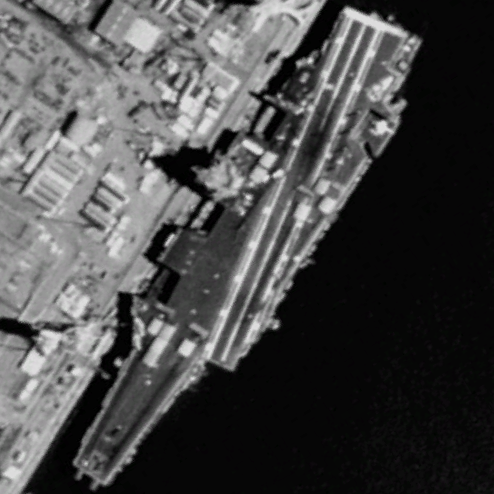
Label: aircraft_carrier